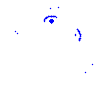
Particle: kaon